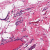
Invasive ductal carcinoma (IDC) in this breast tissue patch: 0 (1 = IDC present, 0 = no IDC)